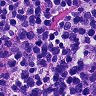
Metastatic tissue present: no